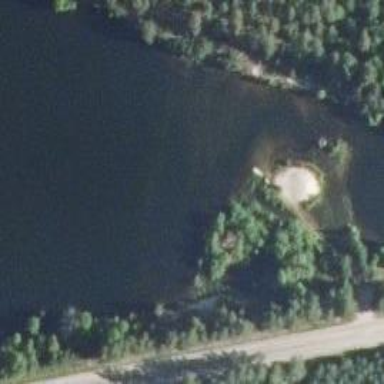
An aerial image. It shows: Bathing place designated for swimming as leisure activity.